Interaction volume radius: 5 \u00c5
Interaction volume height: 30 \u00c5
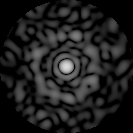
Disorder parameter: 0.8459